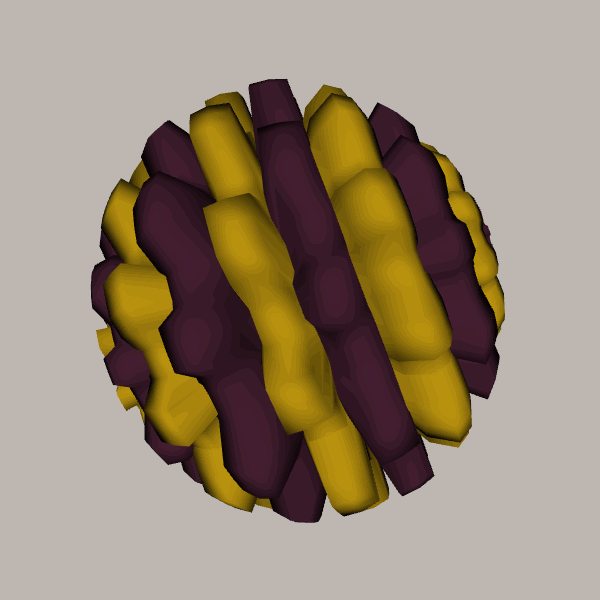
Background: light